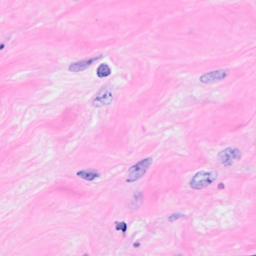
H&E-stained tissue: Breast